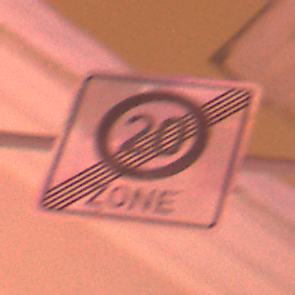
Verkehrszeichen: EndeZone20
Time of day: Night
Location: Outdoor (Urban)
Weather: Overcast
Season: Winter
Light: Artificial